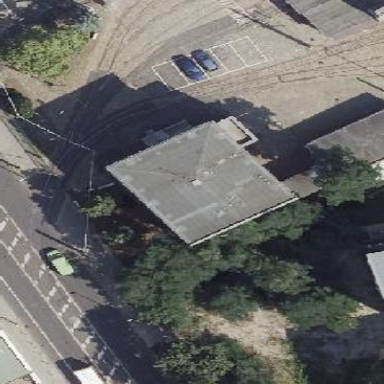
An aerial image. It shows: Transportation building.